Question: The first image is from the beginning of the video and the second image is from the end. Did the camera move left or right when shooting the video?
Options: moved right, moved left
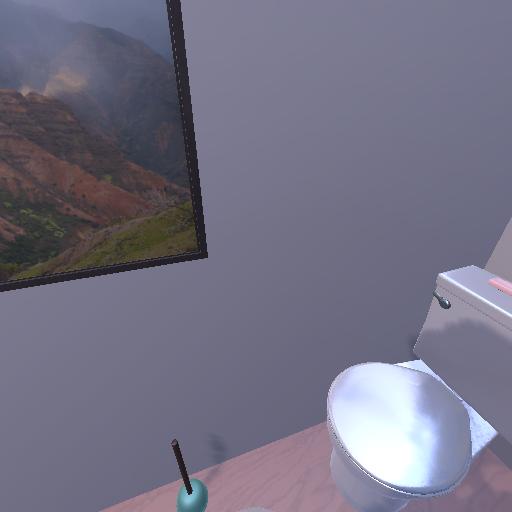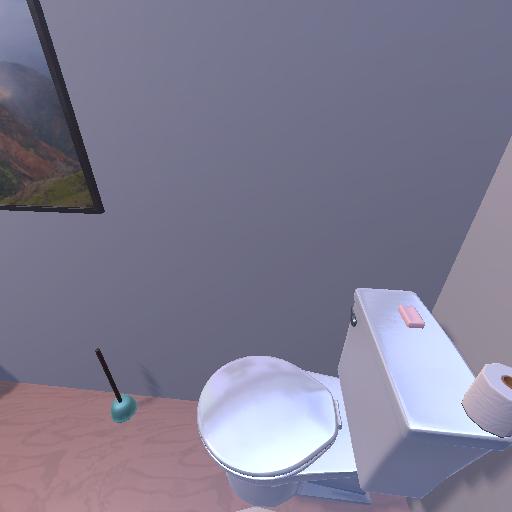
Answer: moved right